Question: Having a hard time attaching a click event. I just want to do a few calculations when user checks a checkbox.
When a checkbox is checked the span's class becomes 'checked' & 'unchecked' when unchecked.
The input checkbox is not displayed & also its attribute 'checked' is not applied, when checked, making it even more difficult.
'''
<div class="checkboxBtn" style="border:1px solid blue;">
<span class="cheked" style="width:20px;height:20px;border:1px solid red;"
onclick="CheckSelected();">
</span>
<input id="23" type="checkbox" style="border:1px solid green;"></input>
<label>Compare Now</label>
</div>
'''
None of these worked:
'''
$(document).ready(function () {
$(".cheked").click(function () {
alert(".cheked");
})
$(".uncheked").click(function () {
alert(".uncheked");
})
})
function CheckSelected() {
alert("");
return false;
}
'''

Is this not working because, there might be already a click event to show the tick image.
If there is any already, how can I do my task, without disturbing the existing functionality.
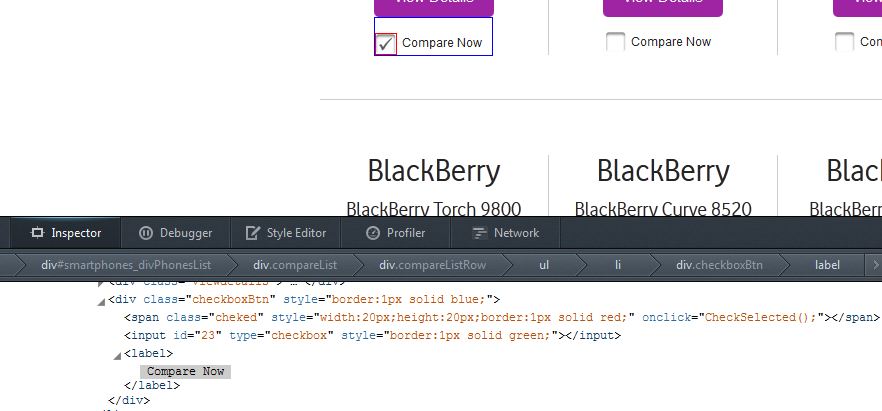
Answer: - Apply 'class' to 'Checkbox' and bind 'change' event.
'''
<div class="checkboxBtn" style="border:1px solid blue;">
<span class="cheked" style="width:20px;height:20px;border:1px solid red;"
onclick="CheckSelected();">
</span>
<input id="23" class="chkBx" type="checkbox" style="border:1px solid green;"></input>
<label>Compare Now</label>
</div>
$(document).ready(function() {
$('.chkBx').change(function() {
if($(this).is(":checked")) {
$(this).closest('span').removeAttr('class');
$(this).closest('span').addClass('checked');
}
else{
$(this).closest('span').removeAttr('class');
$(this).closest('span').addClass('unchecked');
}
});
});
'''